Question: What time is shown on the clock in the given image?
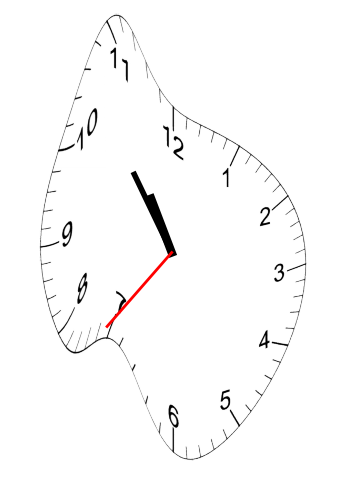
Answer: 10:53:36